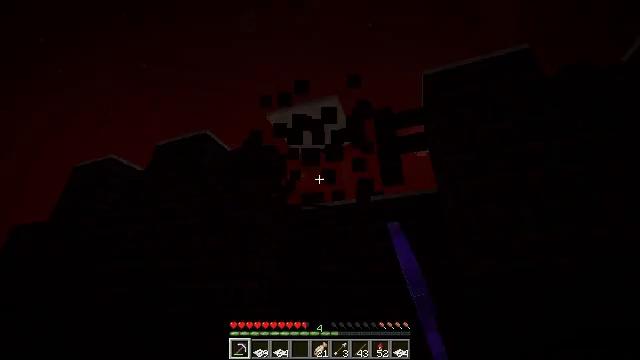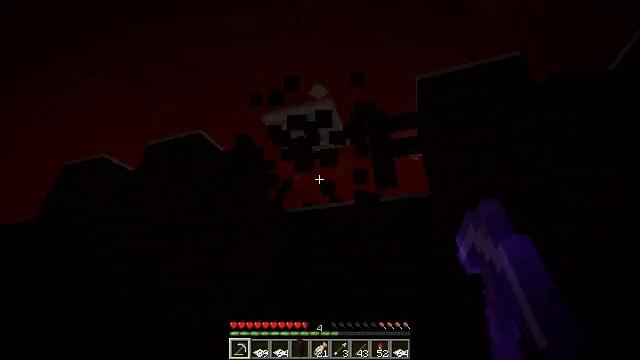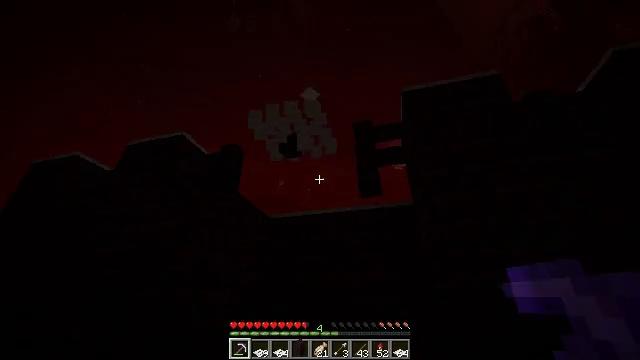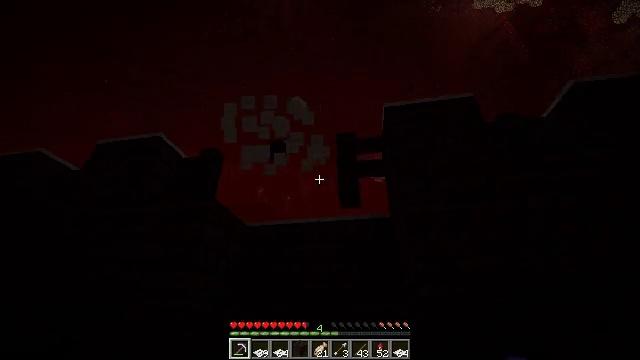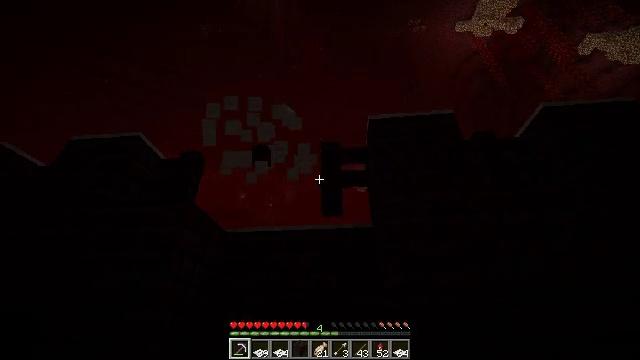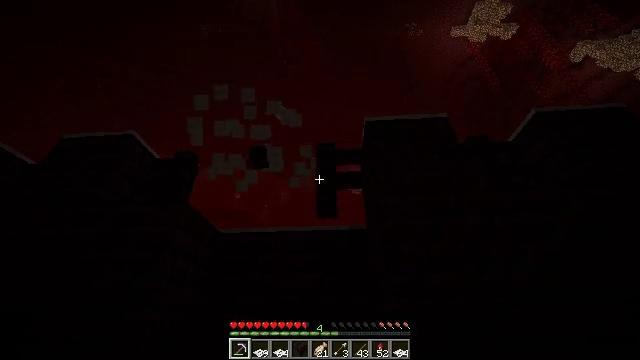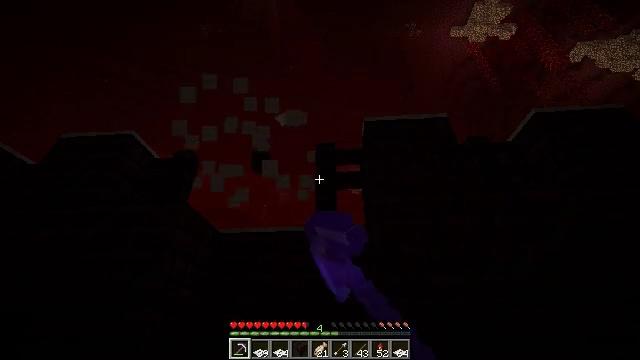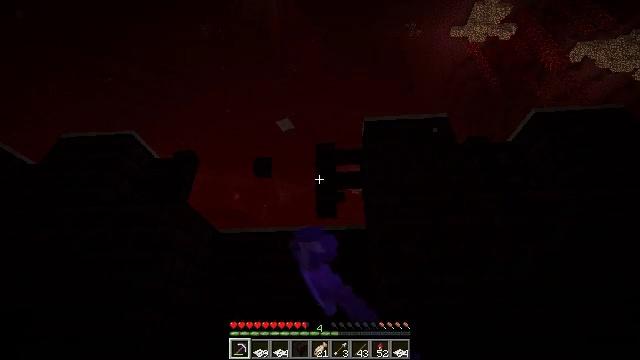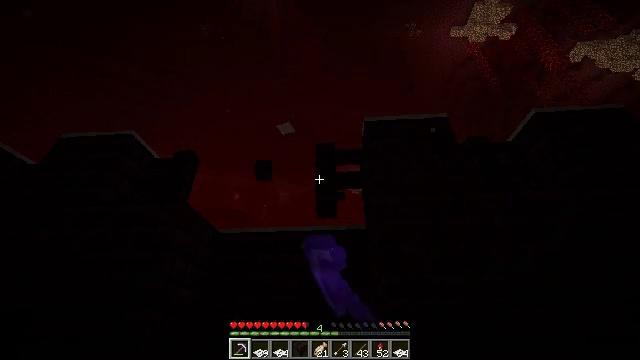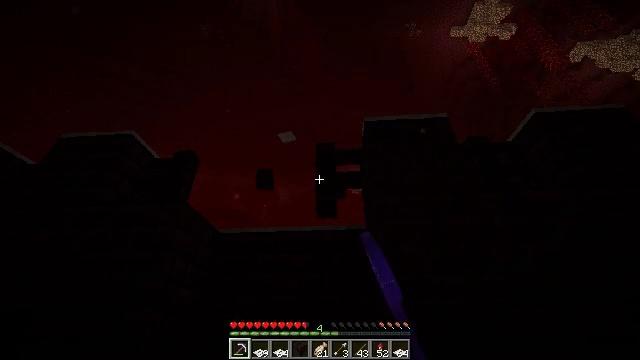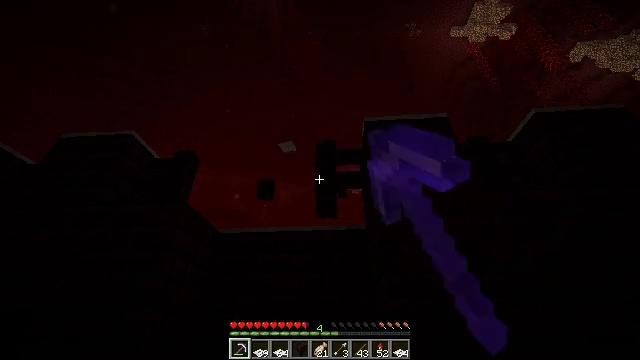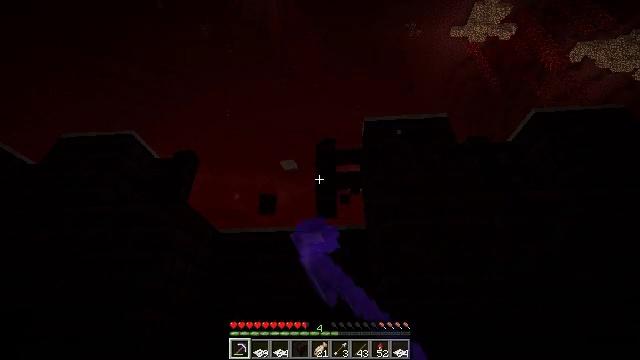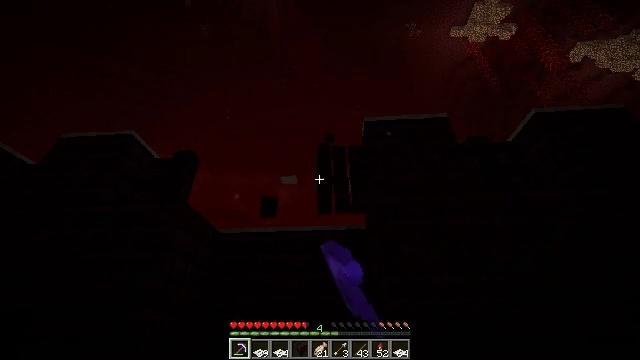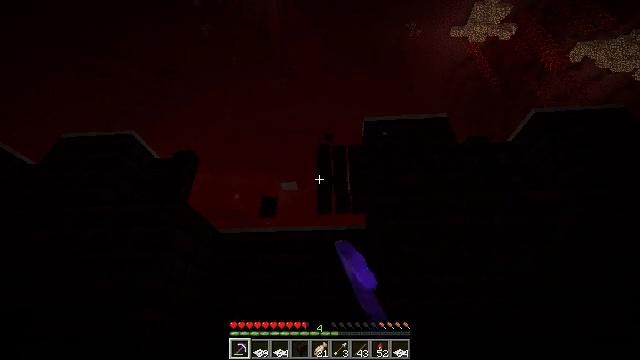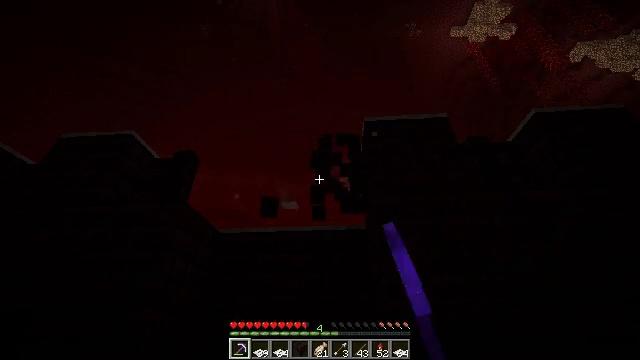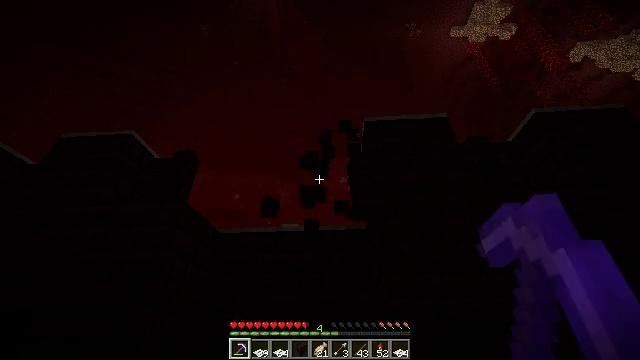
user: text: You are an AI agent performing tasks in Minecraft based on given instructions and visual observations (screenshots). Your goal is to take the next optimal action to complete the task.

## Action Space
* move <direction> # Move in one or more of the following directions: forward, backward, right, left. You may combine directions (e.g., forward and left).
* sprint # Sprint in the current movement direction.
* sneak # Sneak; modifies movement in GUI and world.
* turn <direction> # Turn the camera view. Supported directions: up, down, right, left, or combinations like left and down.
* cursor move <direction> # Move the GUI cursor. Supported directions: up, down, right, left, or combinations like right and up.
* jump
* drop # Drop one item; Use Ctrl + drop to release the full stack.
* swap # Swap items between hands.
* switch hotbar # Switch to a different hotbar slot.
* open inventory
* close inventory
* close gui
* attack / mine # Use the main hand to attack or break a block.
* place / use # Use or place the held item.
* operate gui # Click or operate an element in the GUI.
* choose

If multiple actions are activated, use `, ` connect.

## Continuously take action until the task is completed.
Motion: motion action
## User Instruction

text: Destroy the nether brick fence to recycle it.
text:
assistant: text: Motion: turn right, attack / mine
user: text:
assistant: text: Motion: turn right and up, attack / mine
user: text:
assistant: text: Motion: turn right and up, attack / mine
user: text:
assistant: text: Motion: turn right and up, attack / mine
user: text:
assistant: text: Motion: turn right, attack / mine
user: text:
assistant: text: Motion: attack / mine
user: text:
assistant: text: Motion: attack / mine
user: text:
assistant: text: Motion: attack / mine
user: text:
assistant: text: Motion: attack / mine
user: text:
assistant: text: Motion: attack / mine
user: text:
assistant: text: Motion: attack / mine
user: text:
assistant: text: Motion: attack / mine
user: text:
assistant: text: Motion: attack / mine
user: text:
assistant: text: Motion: attack / mine
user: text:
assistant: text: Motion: attack / mine
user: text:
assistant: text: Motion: attack / mine
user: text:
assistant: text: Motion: attack / mine